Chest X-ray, PA view. Patient: 82 years old, sex M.
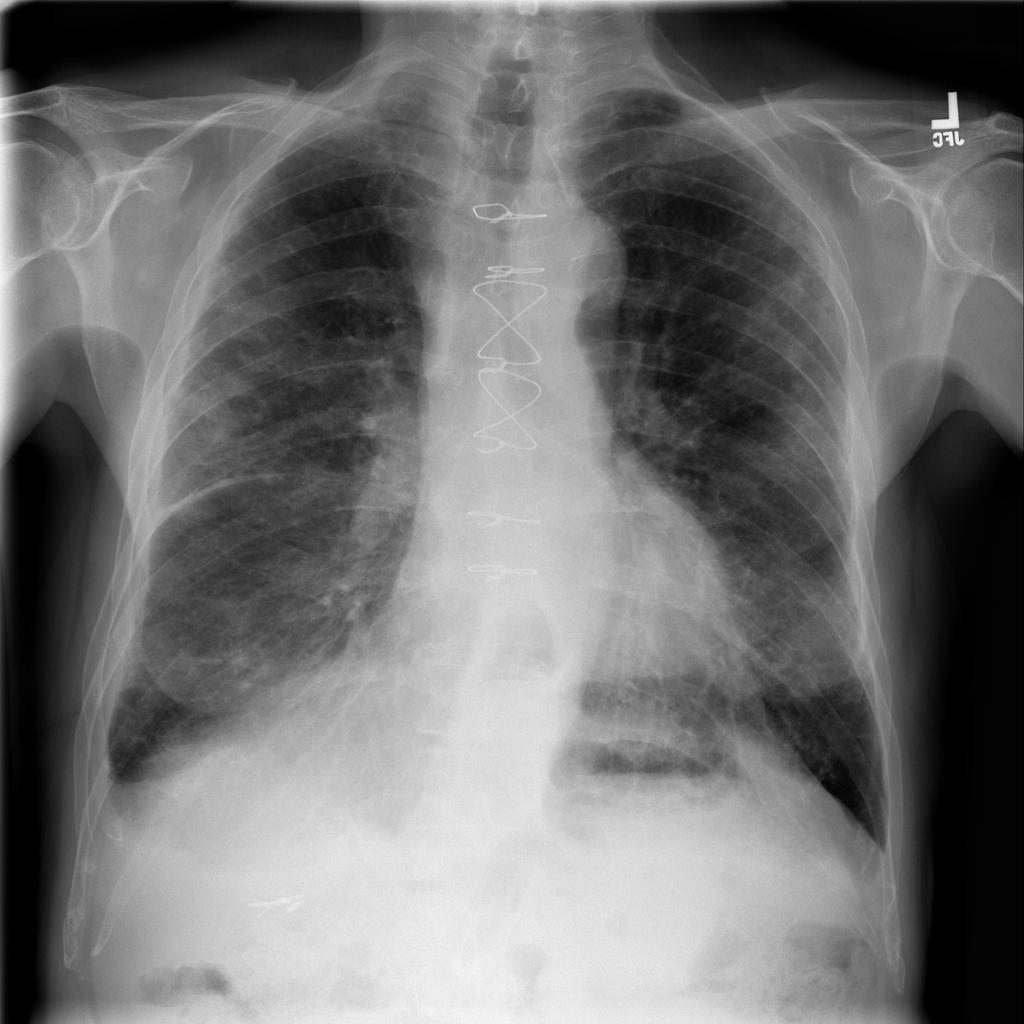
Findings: Emphysema, Fibrosis, Hernia, Infiltration, Pleural_Thickening